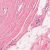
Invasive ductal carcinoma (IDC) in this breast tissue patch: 0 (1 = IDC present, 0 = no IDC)